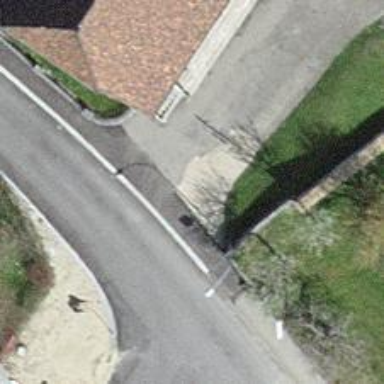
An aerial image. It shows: Cycle barrier.